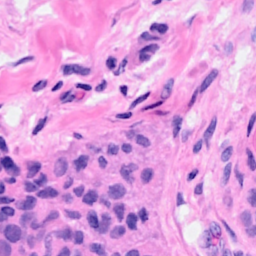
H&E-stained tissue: Breast